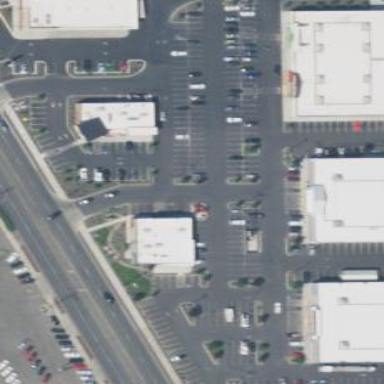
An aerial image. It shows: Retail area.